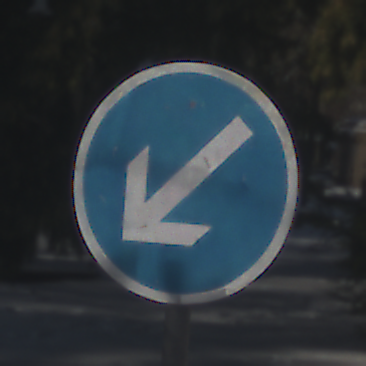
Verkehrszeichen: VorgeschriebeneVorbeifahrtLinks
Umgebung: Outdoor, Special
Tageszeit: MorningAfternoon
Wetter: Clear
Licht: Natural
Jahreszeit: Winter
Kontrast: HighContrast